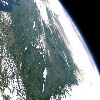
Label: land